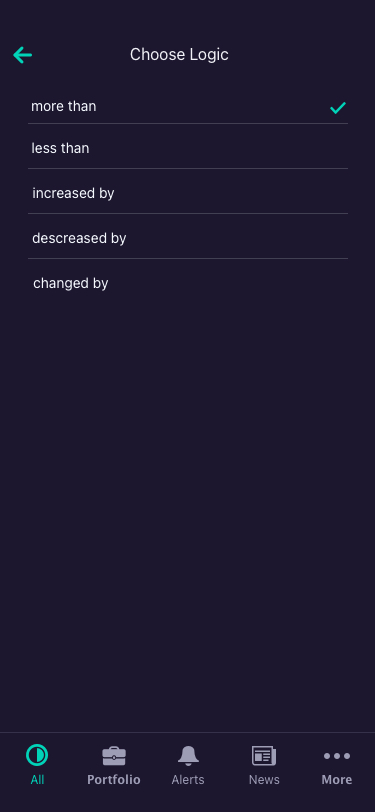
Text in this UI design:
All
Portfolio
Alerts
News
More
more than
less than
increased by
descreased by
changed by
Choose Logic